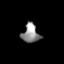
Tissue: skin
Cell type: Others
Senescence score: 0.2592
Nuclear area (px): 310
Mean DAPI intensity: 142.352